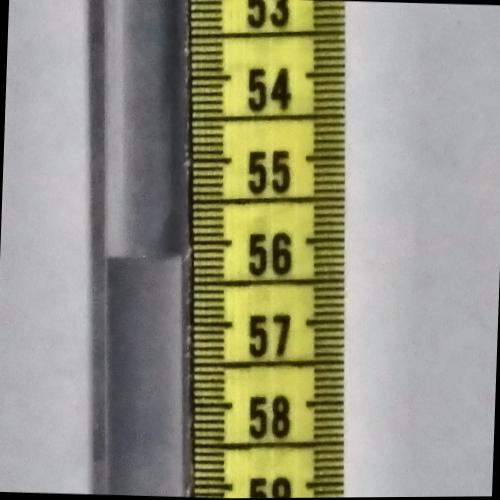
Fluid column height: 56.2 cm